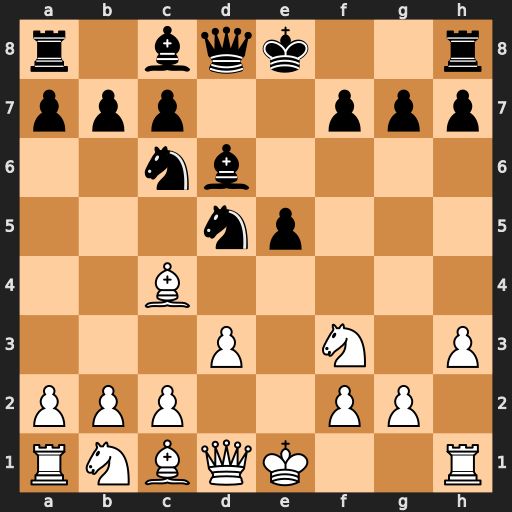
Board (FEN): r1bqk2r/ppp2ppp/2nb4/3np3/2B5/3P1N1P/PPP2PP1/RNBQK2R
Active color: w
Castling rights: KQkq
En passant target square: -
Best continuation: Bxd5 Bb4+ c3 Qxd5 cxb4